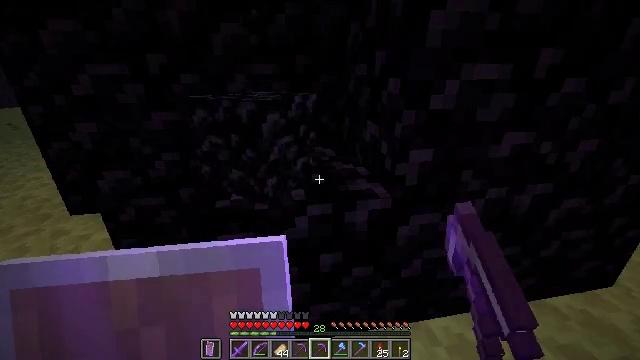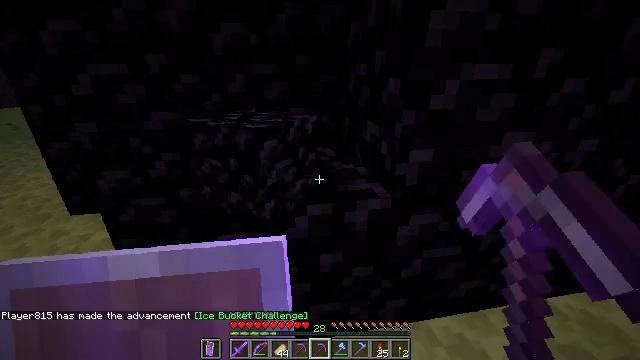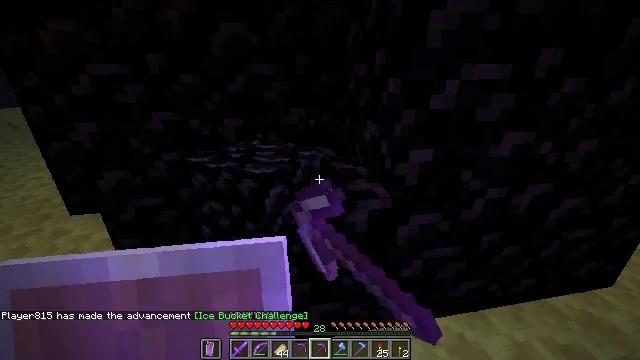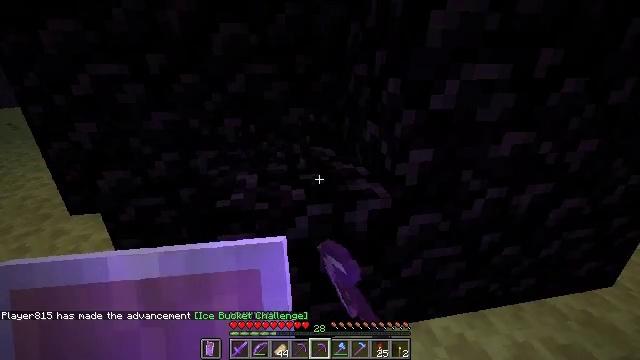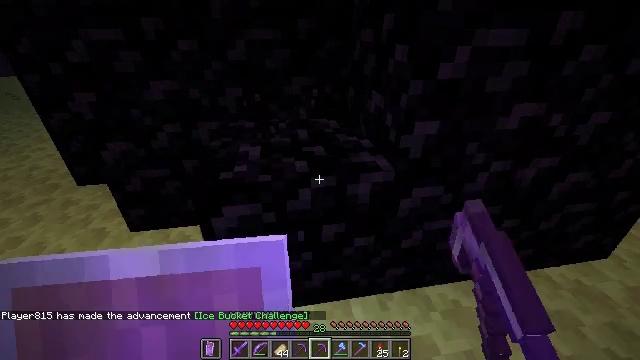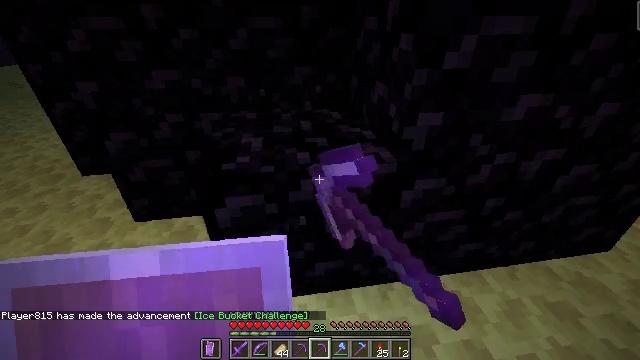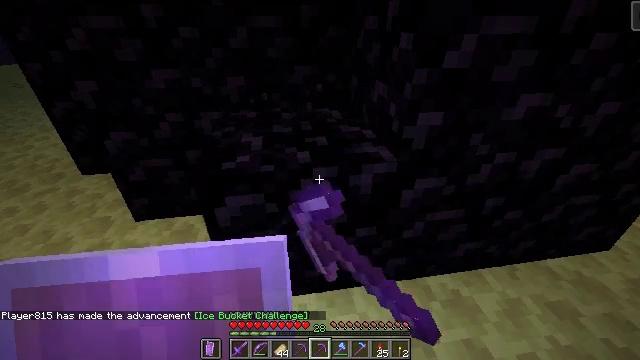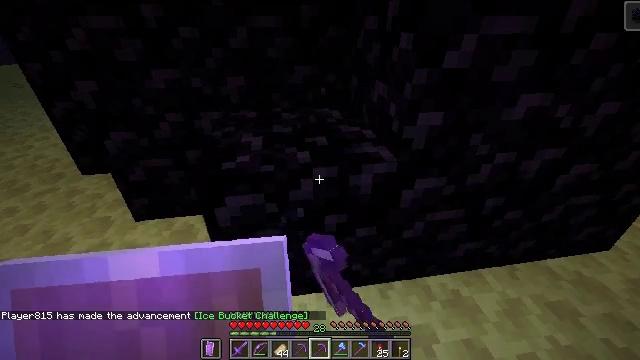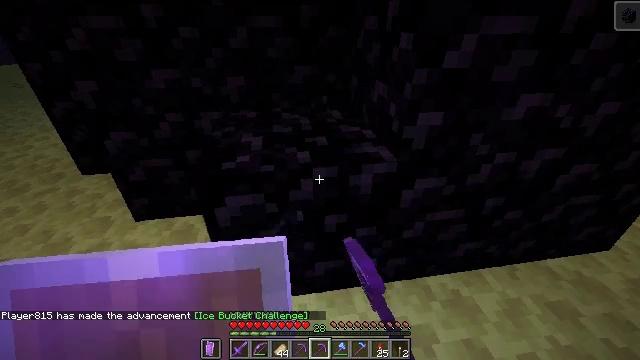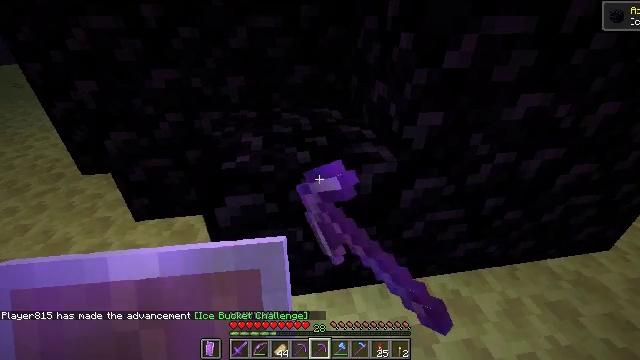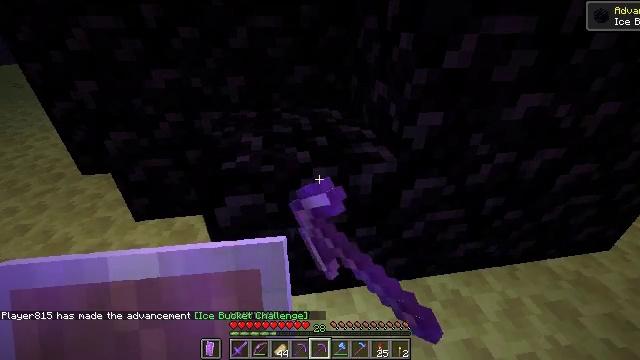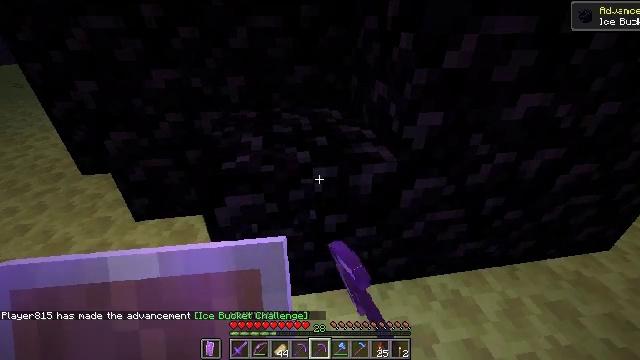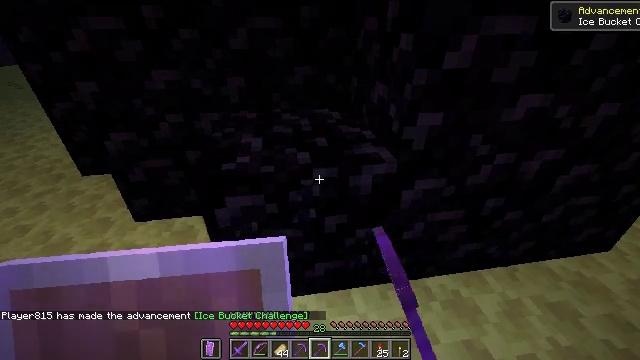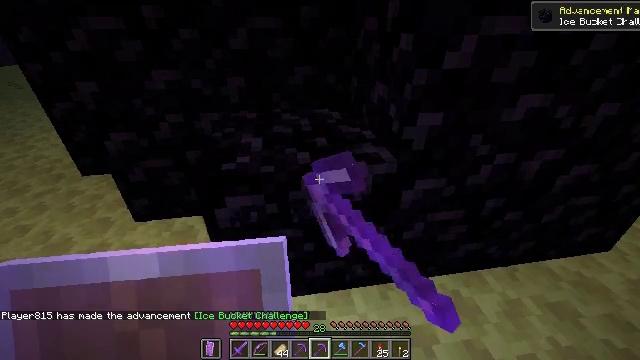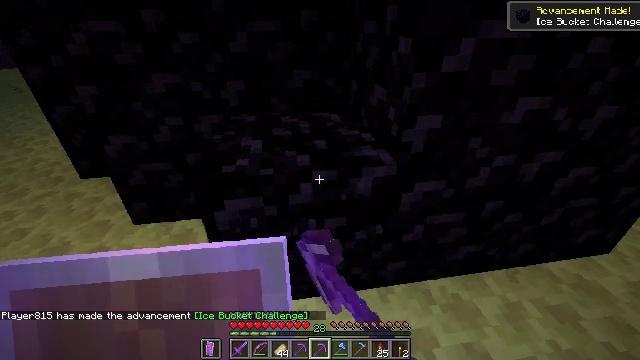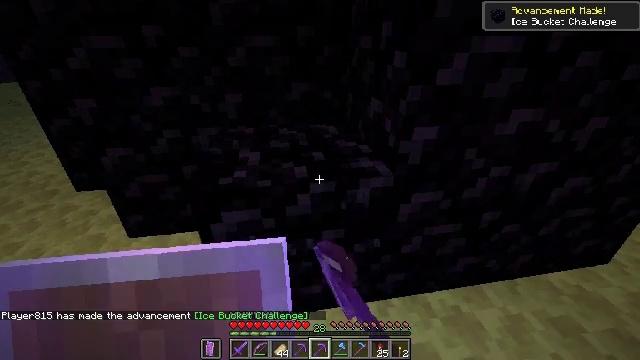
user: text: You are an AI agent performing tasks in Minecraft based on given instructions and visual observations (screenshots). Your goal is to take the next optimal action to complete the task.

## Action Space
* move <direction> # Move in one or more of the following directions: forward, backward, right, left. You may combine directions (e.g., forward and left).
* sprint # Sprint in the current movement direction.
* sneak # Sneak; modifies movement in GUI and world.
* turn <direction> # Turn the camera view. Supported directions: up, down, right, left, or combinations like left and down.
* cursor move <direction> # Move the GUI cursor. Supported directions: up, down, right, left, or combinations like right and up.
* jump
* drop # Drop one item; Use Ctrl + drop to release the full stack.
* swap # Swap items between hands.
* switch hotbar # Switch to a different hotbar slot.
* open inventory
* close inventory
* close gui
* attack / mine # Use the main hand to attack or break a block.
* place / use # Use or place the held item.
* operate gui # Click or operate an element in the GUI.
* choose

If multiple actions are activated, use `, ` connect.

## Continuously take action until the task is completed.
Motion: motion action
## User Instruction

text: Collect obsidian for crafting.
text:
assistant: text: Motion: attack / mine
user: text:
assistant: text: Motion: attack / mine
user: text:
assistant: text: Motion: attack / mine
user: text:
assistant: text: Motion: turn down, attack / mine
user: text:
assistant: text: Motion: turn down, attack / mine
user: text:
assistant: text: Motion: attack / mine
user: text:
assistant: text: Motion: attack / mine
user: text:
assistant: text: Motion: attack / mine
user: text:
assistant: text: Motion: attack / mine
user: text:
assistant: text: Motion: attack / mine
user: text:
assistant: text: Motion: attack / mine
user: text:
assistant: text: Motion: attack / mine
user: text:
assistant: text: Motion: attack / mine
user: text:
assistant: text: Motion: attack / mine
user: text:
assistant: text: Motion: turn up, attack / mine
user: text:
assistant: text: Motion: attack / mine
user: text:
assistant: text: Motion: turn right and up, attack / mine
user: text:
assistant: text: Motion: turn right and up, attack / mine
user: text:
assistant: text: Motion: attack / mine
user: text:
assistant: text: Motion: attack / mine
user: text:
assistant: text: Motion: attack / mine
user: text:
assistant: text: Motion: attack / mine
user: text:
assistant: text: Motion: attack / mine
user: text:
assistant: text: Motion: attack / mine
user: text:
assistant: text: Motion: attack / mine
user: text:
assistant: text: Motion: attack / mine
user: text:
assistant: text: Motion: attack / mine
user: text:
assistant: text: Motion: attack / mine
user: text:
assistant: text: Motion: attack / mine
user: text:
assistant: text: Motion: attack / mine